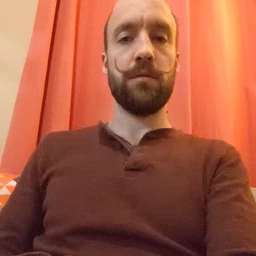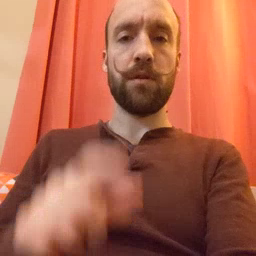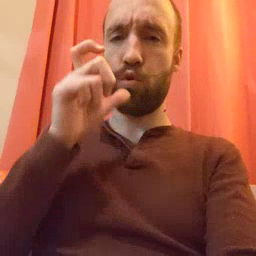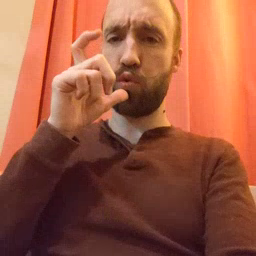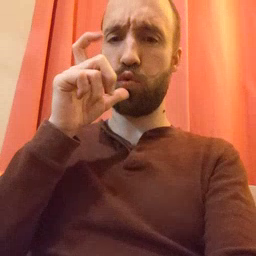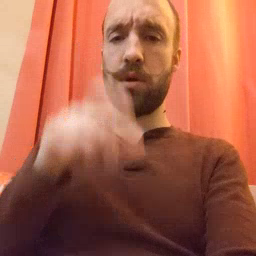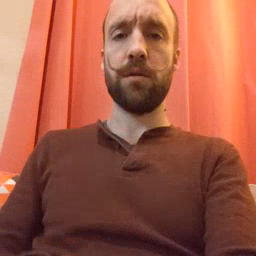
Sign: who